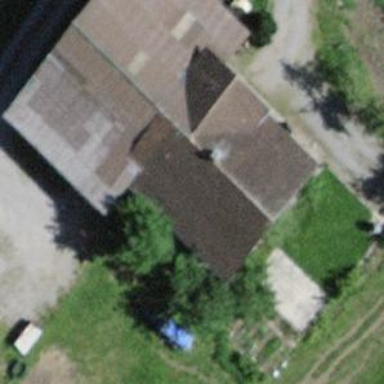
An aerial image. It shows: Farm building.